Field crop: tomato
Growth stage: 1
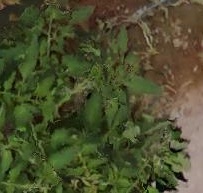
Species: tomato